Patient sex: F
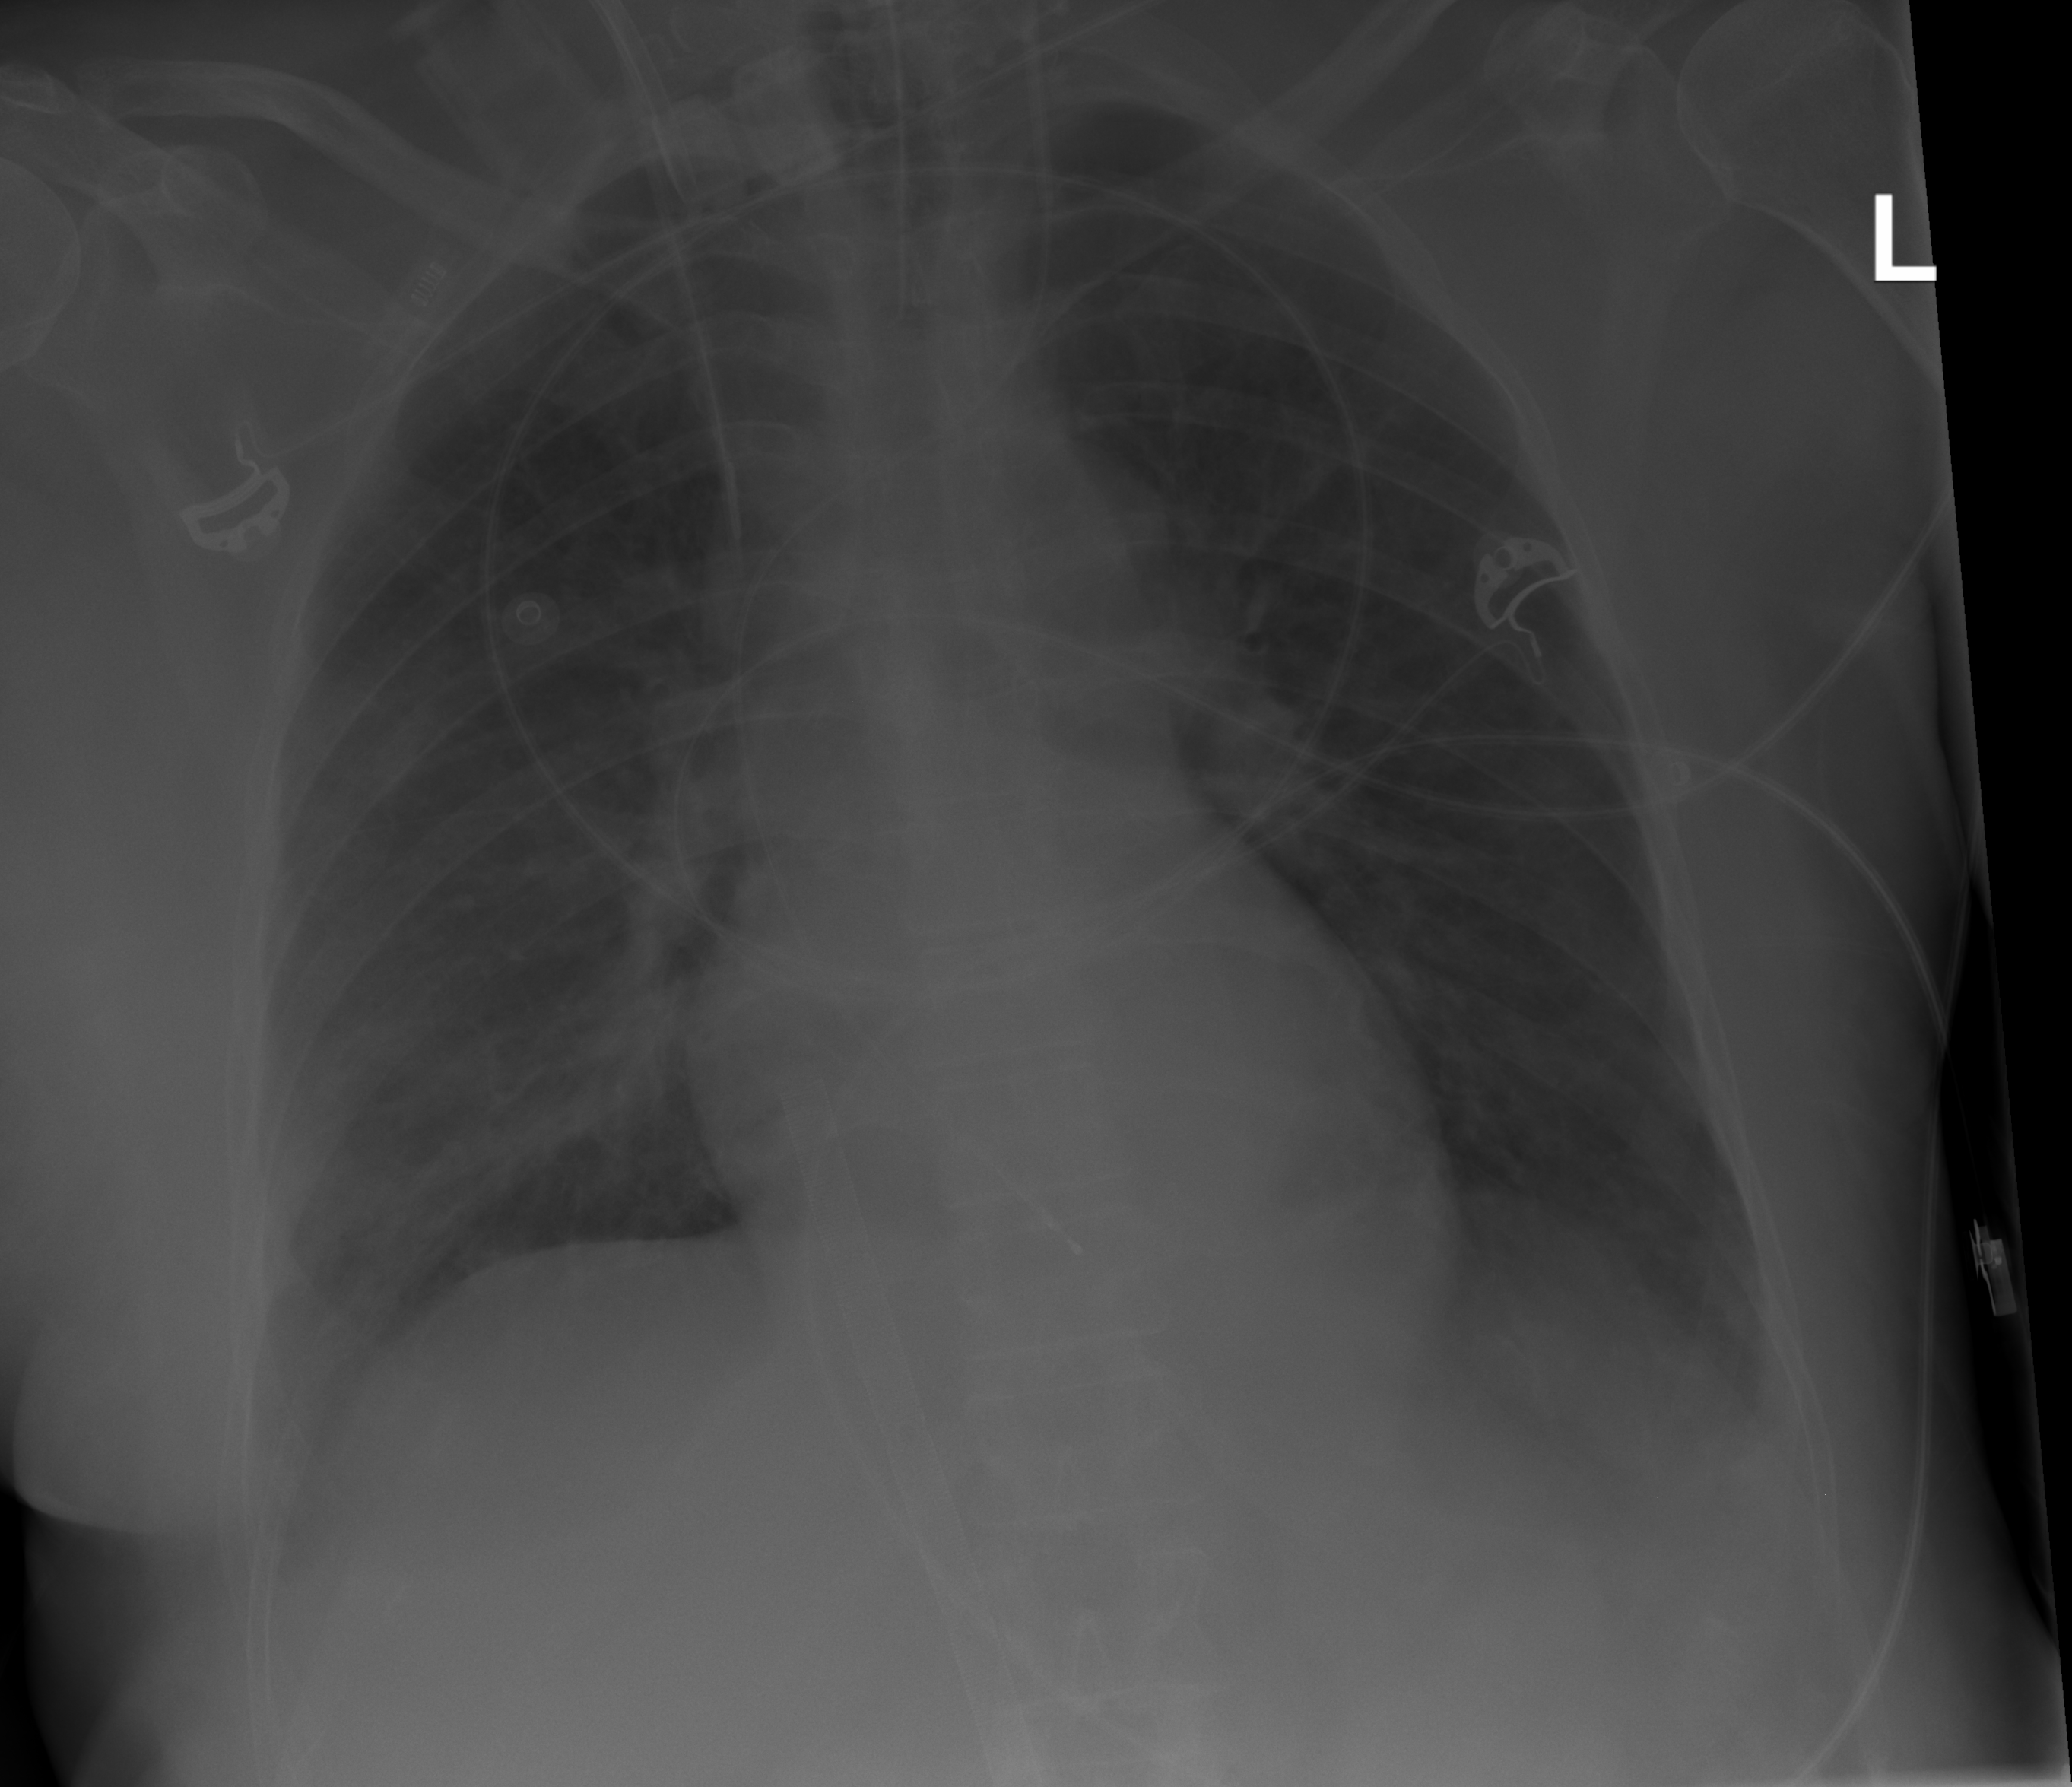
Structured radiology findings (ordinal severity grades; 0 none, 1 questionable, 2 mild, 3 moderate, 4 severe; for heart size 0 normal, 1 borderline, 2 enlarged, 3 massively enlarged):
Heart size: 0
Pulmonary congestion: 0
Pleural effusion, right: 0
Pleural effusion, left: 0
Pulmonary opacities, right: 2
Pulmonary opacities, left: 0
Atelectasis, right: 0
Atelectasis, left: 0